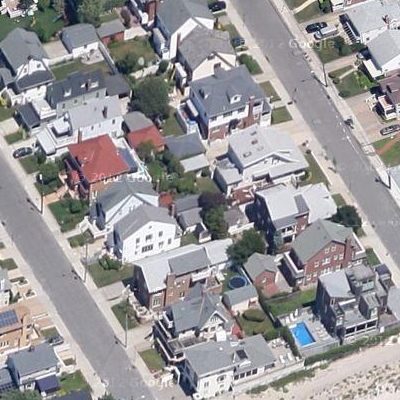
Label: Resident